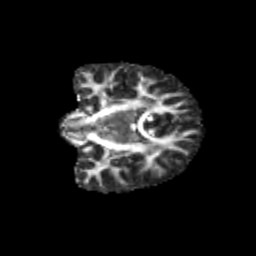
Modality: FA
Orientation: coronal
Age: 13
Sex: male
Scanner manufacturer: siemens
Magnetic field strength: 3 T
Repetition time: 3.8 s
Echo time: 0.07 s